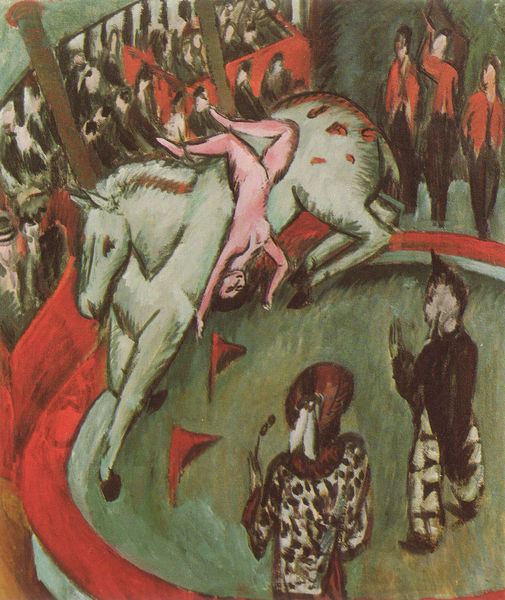
Titel: Zirkusreiterin
Künstler: Ernst Ludwig Kirchner
Standort: München
Institution: Pinakothek der Moderne
Schlagwörter: akt, dunkel, mann, nackt, weiß, frauen, grün, kirchner, menschen, bewegung, damen, frau, grau, hut, männer, schwarz, säulen, dame, rot, tier, expressionismus, herren, malerei, menge, mensch, herr, brücke, kostüm, mantel, publikum, rosa, kinder, kreis, pferd, reiter, rund, mähne, reiten, reiterin, ritt, fahnen, zuschauer, fahne, moderne, modern, rang, vorführung, ernst, ring, fallen, arena, ränge, punkte, hängen, clown, uniform, brille, dynamik, klassische moderne, zirkus, kunst, schimmel, wimpel, manege, picasso, ross, dressur, gefährlich, sturz, höte, pferderücken, seurat, viereckig, dresden, blauer reiter, show, tänzer, moderne kunst, ludwig, zelt, die brücke, applaus, expressionist, akrobatik, akrobatin, artist, artisten, artistin, direktor, kunststück, voltigieren, rondell, circus, verzerrt, farbkontrast, franz marc, marc, jawlensky, exprssionismus, akrobat, dompteur, clowns, ernst ludwig kirchner, pablo, klatschen, zebra, brile, akroba, aktrobat, außenseiter, gesellschaftskritik, kritk, kunstück, pferdedressur, piblikum, wagemutig, zirkug, zirkusarena, zuschauerränge, dompteurin, voltegieren, kunsstück